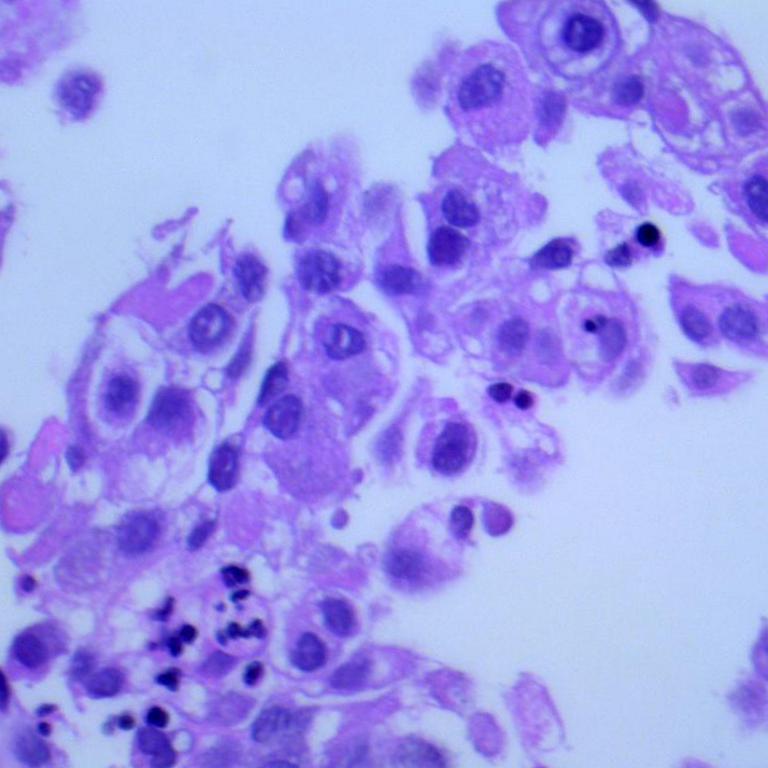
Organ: lung
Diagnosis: adenocarcinomas